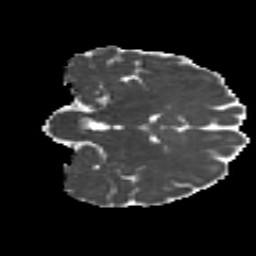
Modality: MD
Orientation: coronal
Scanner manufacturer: siemens
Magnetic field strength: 3 T
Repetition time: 4.16 s
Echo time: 0.0806 s